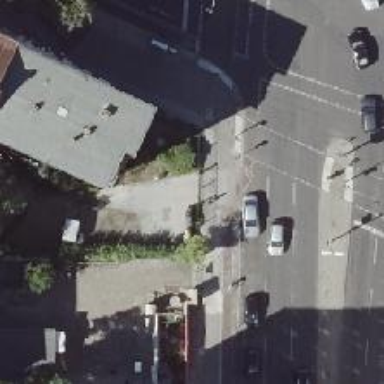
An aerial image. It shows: Footway crossing equipped with traffic signals.